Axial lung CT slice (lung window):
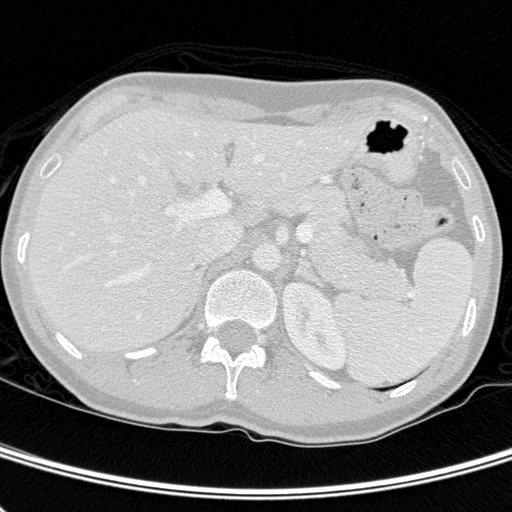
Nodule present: no